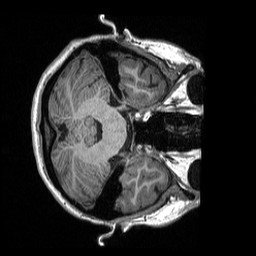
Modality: T1w
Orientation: axial
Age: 24
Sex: female
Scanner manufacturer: siemens
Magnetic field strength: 3 T
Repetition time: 2.3 s
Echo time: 0.00298 s